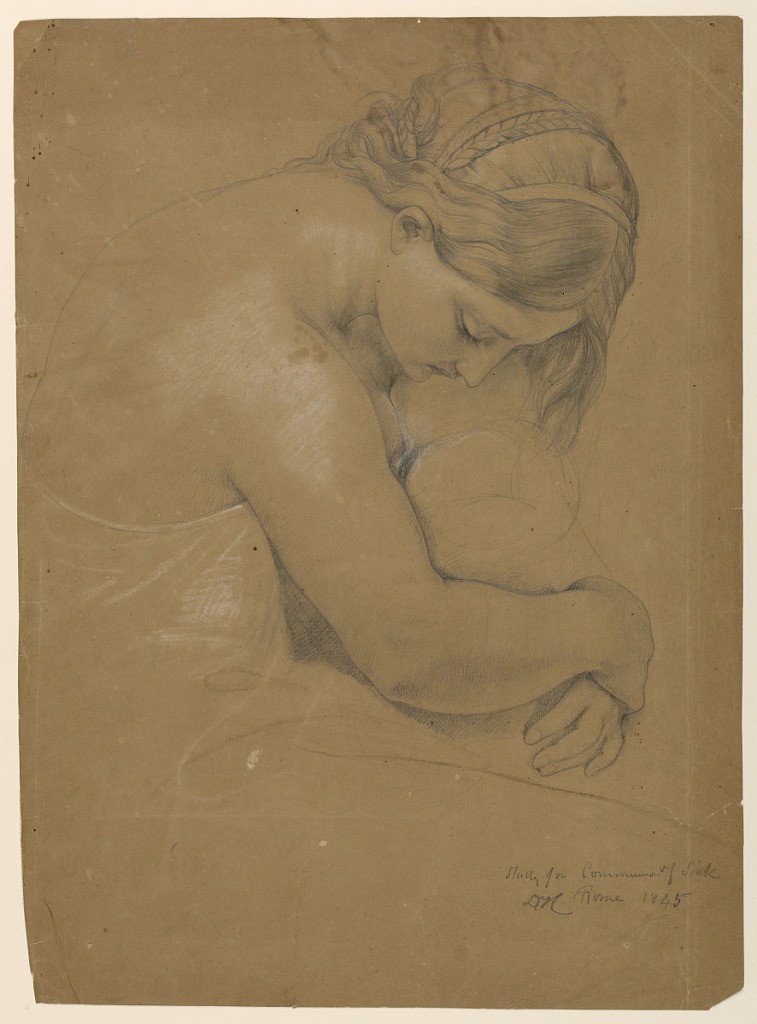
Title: Study for "Communion of the Sick"
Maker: Daniel Huntington, American, 1816–1906
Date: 1845
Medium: Graphite, white chalk on brown wove paper, lined
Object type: Drawing
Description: Upper body of a woman in right profile with her head bent down and her arms around a child, not shown.